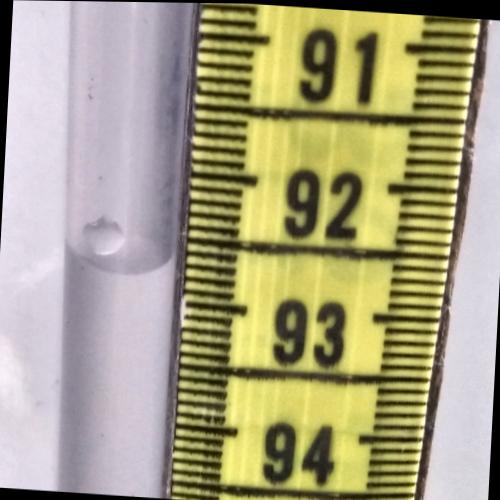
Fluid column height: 92.8 cm